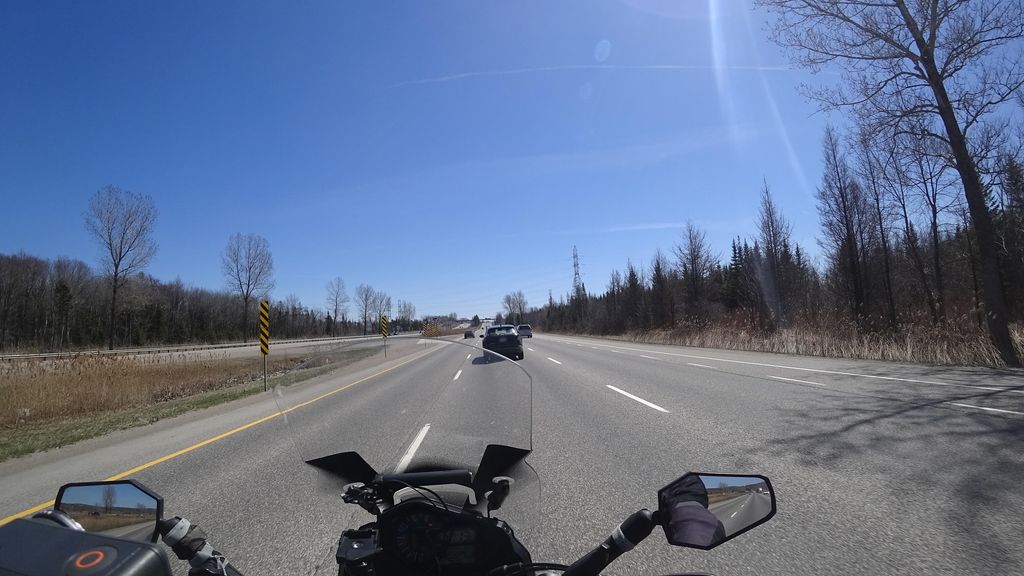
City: quebec_city